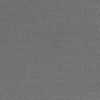
Atmospheric dust classification: dusty